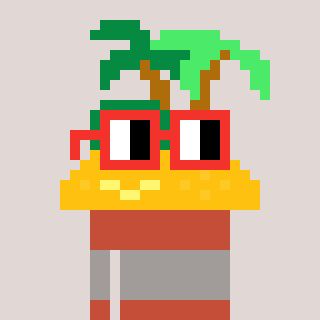
a pixel art character with square red glasses, a island-shaped head and a rust-colored body on a warm background